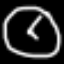
Label: clock